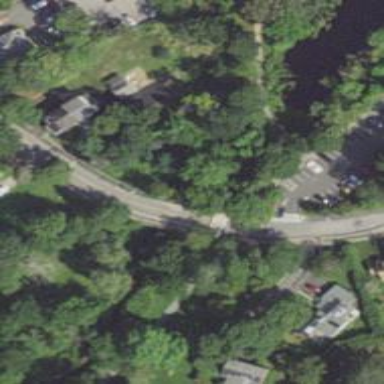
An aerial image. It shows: Residential road with bridge.